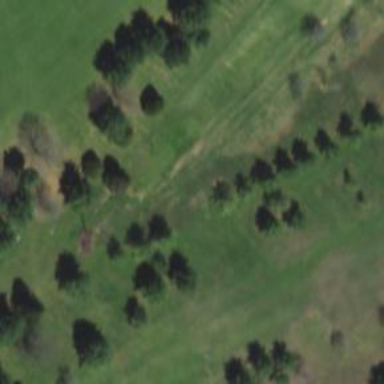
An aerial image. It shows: Grassy area designated as golf tee.